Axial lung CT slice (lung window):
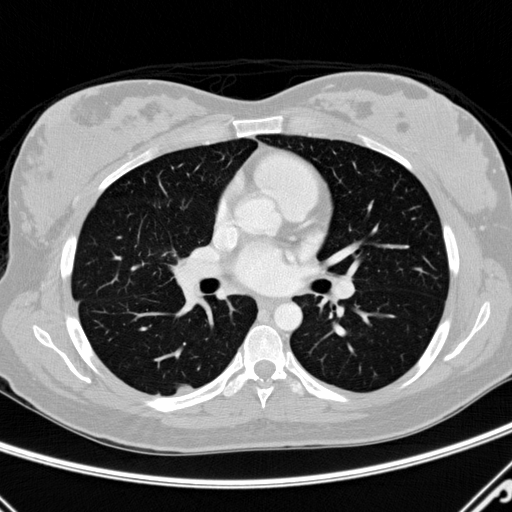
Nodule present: yes
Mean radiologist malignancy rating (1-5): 3